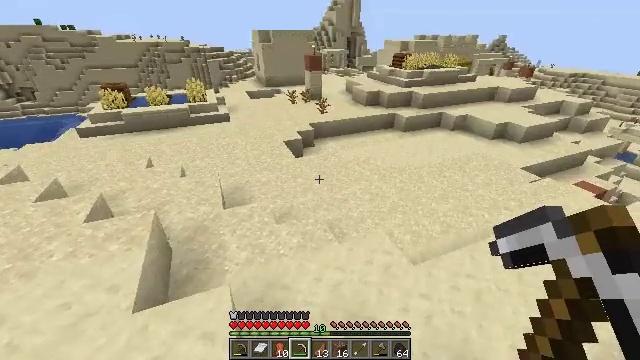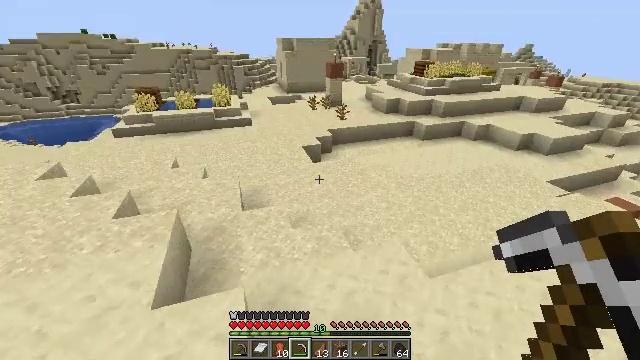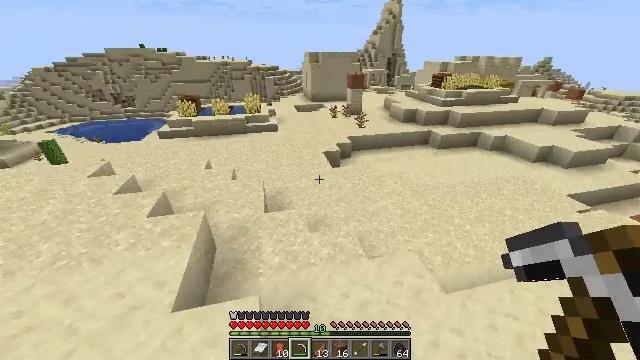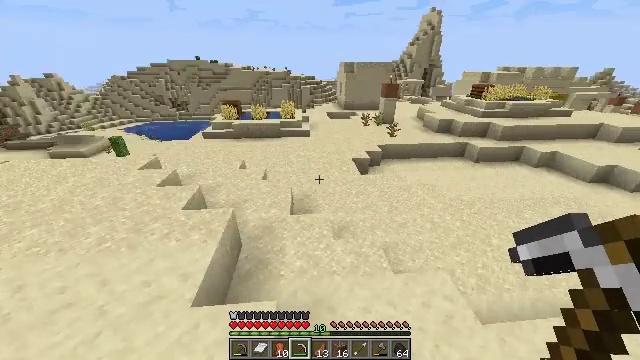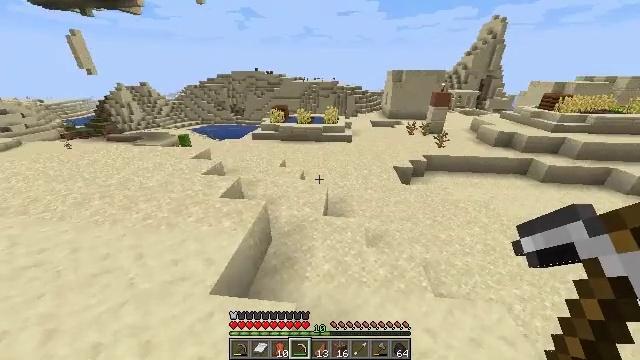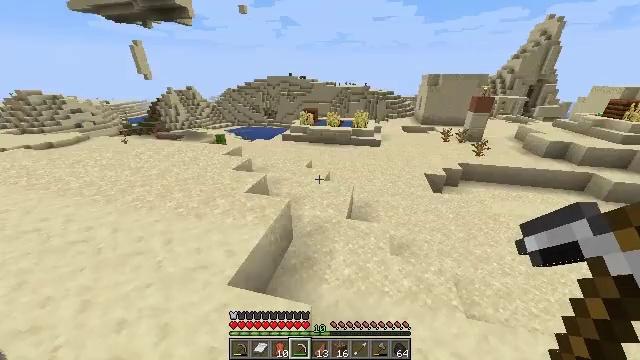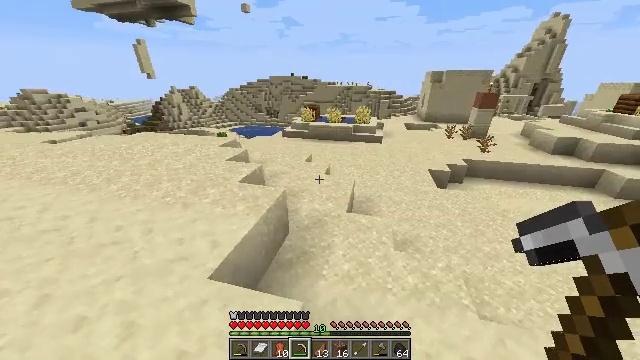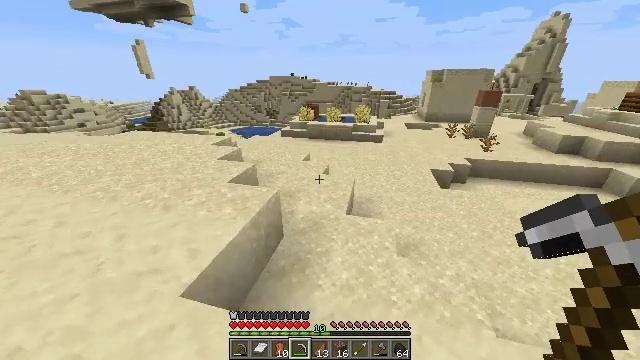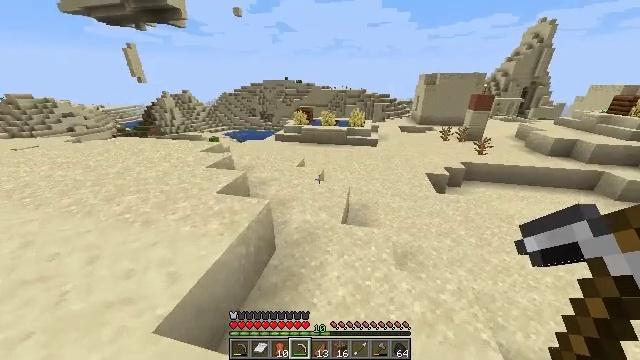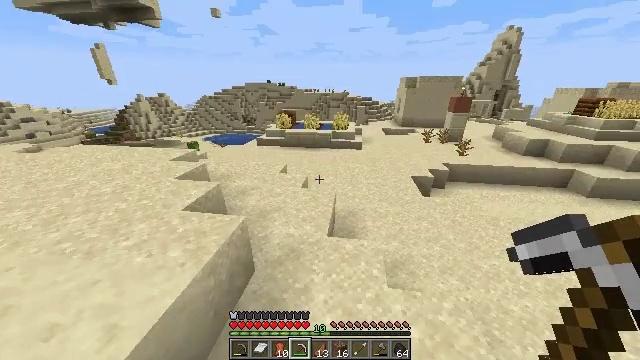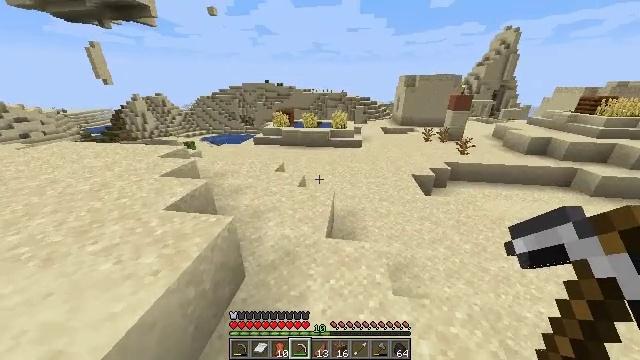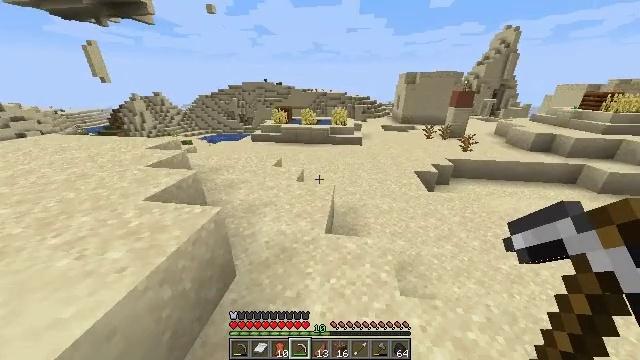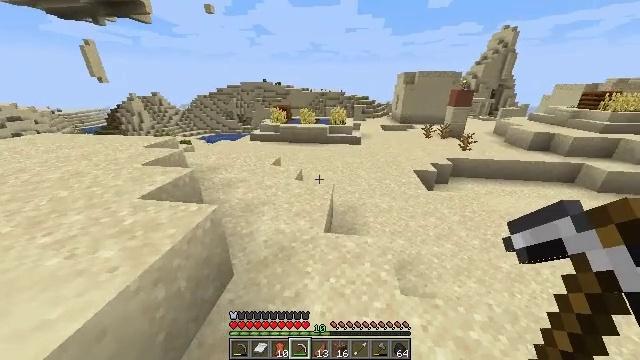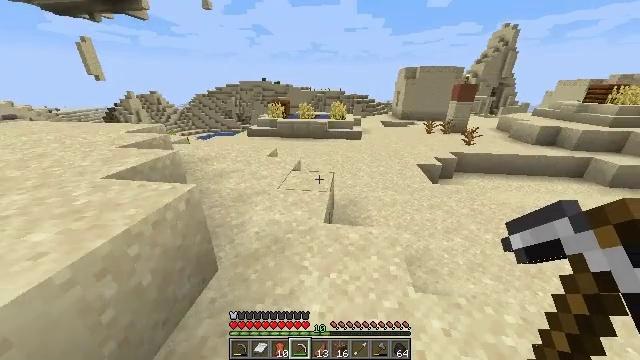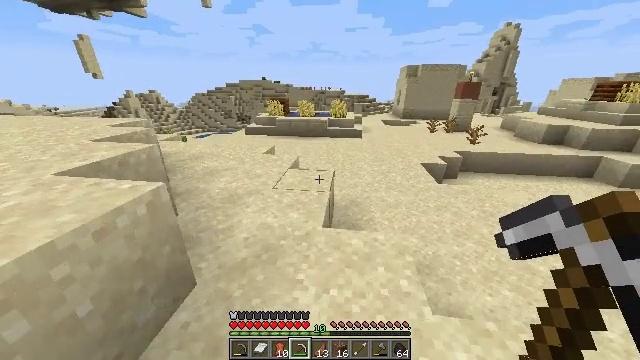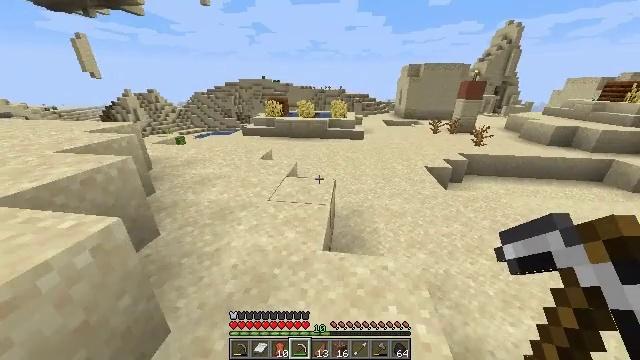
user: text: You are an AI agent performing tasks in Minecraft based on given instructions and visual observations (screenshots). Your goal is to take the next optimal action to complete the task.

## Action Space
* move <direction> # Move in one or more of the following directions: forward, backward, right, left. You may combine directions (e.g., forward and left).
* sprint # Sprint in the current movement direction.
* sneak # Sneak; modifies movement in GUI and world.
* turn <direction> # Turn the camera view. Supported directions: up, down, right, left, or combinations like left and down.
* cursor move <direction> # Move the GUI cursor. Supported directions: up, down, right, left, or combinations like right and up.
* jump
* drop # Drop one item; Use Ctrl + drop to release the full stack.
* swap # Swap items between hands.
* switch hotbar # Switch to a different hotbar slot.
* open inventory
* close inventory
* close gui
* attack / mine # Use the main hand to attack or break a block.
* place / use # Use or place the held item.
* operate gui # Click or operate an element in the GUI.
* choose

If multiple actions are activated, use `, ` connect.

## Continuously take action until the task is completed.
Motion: motion action
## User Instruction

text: Pull up beetroots from the soil.
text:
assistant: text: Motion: move forward, sprint, turn left and up
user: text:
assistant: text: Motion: move forward, sprint, turn left
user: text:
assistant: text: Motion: move forward, sprint, turn left and up
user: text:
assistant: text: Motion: move forward, turn left and up
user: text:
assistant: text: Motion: move forward, turn left and up
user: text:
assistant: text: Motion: move forward
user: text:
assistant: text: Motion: move forward, sprint
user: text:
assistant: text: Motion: move forward, sprint, turn right
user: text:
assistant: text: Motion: move forward, sprint, turn right
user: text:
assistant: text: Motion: move forward, sprint
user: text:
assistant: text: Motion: move forward
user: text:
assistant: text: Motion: move forward
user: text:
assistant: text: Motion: move forward, sprint
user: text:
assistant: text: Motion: move forward, sprint
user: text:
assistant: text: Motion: move forward, sprint
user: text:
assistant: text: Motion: move forward
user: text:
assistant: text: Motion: move forward
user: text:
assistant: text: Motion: move forward
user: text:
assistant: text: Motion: move forward, sprint
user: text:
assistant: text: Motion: move forward, sprint
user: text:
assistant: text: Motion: move forward, sprint
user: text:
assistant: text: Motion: move forward, sprint
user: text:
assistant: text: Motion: move forward
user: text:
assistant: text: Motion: move forward
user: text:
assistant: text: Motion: move forward
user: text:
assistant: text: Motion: move forward
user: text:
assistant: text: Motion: move forward
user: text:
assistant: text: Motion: move forward
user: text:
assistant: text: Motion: move forward, sprint, turn right
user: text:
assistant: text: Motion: move forward, sprint